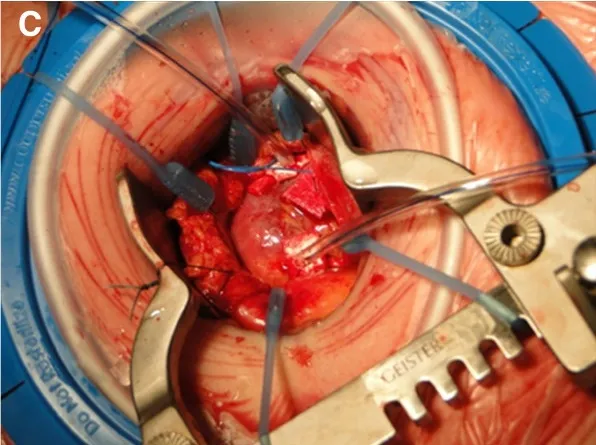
C) Careful preparation of a double pledgeted 3-0 Prolene purse-string suture around the diverticulum.
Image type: medical_photograph (other_medical_photograph)